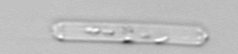
Label: Cerataulina_pelagica